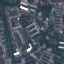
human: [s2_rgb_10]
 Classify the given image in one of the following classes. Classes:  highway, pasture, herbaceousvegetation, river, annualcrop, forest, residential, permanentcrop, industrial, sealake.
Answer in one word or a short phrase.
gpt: Residential